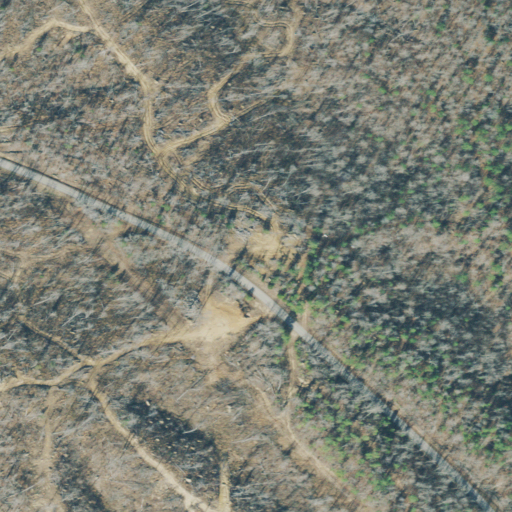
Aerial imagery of mountain in Tennessee named Cotham Hill containing deciduous forest, grassland, open development, mixed forest, and low intensity development